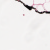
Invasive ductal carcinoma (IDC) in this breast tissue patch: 0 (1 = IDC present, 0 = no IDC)